Question: I updated my html+<URL> and now I get flickering when moving the cursor over the map areas. I created a fiddle with the problem.
<URL>
I read that I can either change the css and html or put in a z-value. I tried that but it's still flickering when moving the cursor over the map areas. If I move the cursor over the region text to the left it is not flickering. Can you please tell me what I can do about it? I didn't have this problem before I changed a lot of CSS.

'''
<div class="column_left">
<div class="box">
<ul>
<li>free.</li>
</ul>
</div>
<div id="regions">
<div class="region_links_one">
<ul class="regions_one">
<li><a id="region_8" class="region" href="http://www.koolbusiness.com/andhra_pradesh/">Andhra
Pradesh</a></li>
<li><a id="region_9" class="region" href="http://www.koolbusiness.com/arunachal_pradesh/">Arunachal
Pradesh</a></li>
<li><a id="region_10" class="region"
href="http://www.koolbusiness.com/assam/">Assam</a>
</li>
<li><a id="region_11" class="region"
href="http://www.koolbusiness.com/bihar/">Bihar</a>
</li>
<li><a id="region_12" class="region"
href="http://www.koolbusiness.com/chhattisgarh/">Chhattisgarh</a></li>
<li><a id="region_13" class="region"
href="http://www.koolbusiness.com/goa/">Goa</a></li>
<li><a id="region_14" class="region" href="http://www.koolbusiness.com/gujarat/">Gujarat</a>
</li>
<li><a id="region_15" class="region" href="http://www.koolbusiness.com/haryana/">Haryana</a>
</li>
<li><a id="region_16" class="region" href="http://www.koolbusiness.com/himachal_pradesh/">Himachal
Pradesh</a></li>
<li><a id="region_17" class="region" href="http://www.koolbusiness.com/jammu_kashmir/">Jammu
&amp;
Kashmir</a></li>
<li><a id="region_18" class="region" href="http://www.koolbusiness.com/jharkhand/">Jharkhand</a>
</li>
<li><a id="region_19" class="region" href="http://www.koolbusiness.com/karnataka/">Karnataka</a>
</li>
<li><a id="region_20" class="region" href="http://www.koolbusiness.com/kerala/">Kerala</a>
</li>
<li><a id="region_21" class="region" href="http://www.koolbusiness.com/madhya_pradesh/">Madhya
Pradesh</a></li>
</ul>
<ul class="regions_two">
<li><a id="region_22" class="region"
href="http://www.koolbusiness.com/maharashtra/">Maharashtra</a></li>
<li><a id="region_23" class="region" href="http://www.koolbusiness.com/manipur/">Manipur</a>
</li>
<li><a id="region_24" class="region" href="http://www.koolbusiness.com/meghalaya/">Meghalaya</a>
</li>
<li><a id="region_25" class="region" href="http://www.koolbusiness.com/mizoram/">Mizoram</a>
</li>
<li><a id="region_26" class="region" href="http://www.koolbusiness.com/nagaland/">Nagaland</a>
</li>
<li><a id="region_27" class="region" href="http://www.koolbusiness.com/orissa/">Orissa</a>
</li>
<li><a id="region_28" class="region" href="http://www.koolbusiness.com/punjab/">Punjab</a>
</li>
<li><a id="region_29" class="region" href="http://www.koolbusiness.com/rajasthan/">Rajasthan</a>
</li>
<li><a id="region_30" class="region" href="http://www.koolbusiness.com/sikkim/">Sikkim</a>
</li>
<li><a id="region_31" class="region" href="http://www.koolbusiness.com/tamil_nadu/">Tamil
Nadu</a></li>
<li><a id="region_32" class="region" href="http://www.koolbusiness.com/tripura/">Tripura</a>
</li>
<li><a id="region_34" class="region"
href="http://www.koolbusiness.com/uttaranchal/">Uttaranchal</a></li>
<li><a id="region_33" class="region" href="http://www.koolbusiness.com/uttar_pradesh/">Uttar
Pradesh</a></li>
<li><a id="region_35" class="region" href="http://www.koolbusiness.com/west_bengal/">West
Bengal</a></li>
</ul>
</div>
<div class="region_links_two">
<script async src="//pagead2.googlesyndication.com/pagead/js/adsbygoogle.js"></script>
<!-- v22 -->
<ins class="adsbygoogle"
style="display:inline-block;width:468px;height:15px"
data-ad-client="ca-pub-7211665888260307"
data-ad-slot="<PHONE>"></ins>
<script>
(adsbygoogle = window.adsbygoogle || []).push({});
</script>
<h2>Union territories</h2>
<ul class="regions_one">
<li><a class="region" href="http://www.koolbusiness.com/delhi/">Delhi</a></li>
<li><a class="region" href="http://www.koolbusiness.com/lakshadweep/">Lakshadweep</a></li>
<li><a class="region" href="http://www.koolbusiness.com/daman_diu/">Daman &amp; Diu</a>
</li>
<li><a class="region" href="http://www.koolbusiness.com/dadra_nagar_haveli/">Dadra &amp; Nagar
Haveli</a>
</li>
</ul>
<ul class="regions_two">
<li><a class="region" href="http://www.koolbusiness.com/chandigarh/">Chandigarh</a></li>
<li><a class="region" href="http://www.koolbusiness.com/pondicherry/">Pondicherry</a></li>
<li><a class="region" href="http://www.koolbusiness.com/andaman_nicobar_islands/">Andaman &amp;
Nicobar
Islands</a></li>
</ul>
</div>
</div>
</div>
<div id="mapcontainer">
<div class="sprite_index_in_in_map">
<img src="data:image/gif;base64,R0lGODlhAQABAIAAAOPr+AAAACH5BAEAAAAALAAAAAABAAEAAAICRAEAOw=="
id="area_highlight" alt="">
<img src="data:image/gif;base64,R0lGODlhAQABAIAAAOPr+AAAACH5BAEAAAAALAAAAAABAAEAAAICRAEAOw==" id="area_map"
usemap="#map_map_map" alt="">
</div>
<map name="map_map_map" id="map_map_map">
<area tabindex="-1" shape="poly" id="hoverregion_8"
coords="261,310,251,322,240,333,234,337,229,340,225,343,223,347,221,352,220,356,217,356,212,356,207,356,205,358,204,361,201,365,197,364,193,364,191,365,188,369,187,376,187,381,188,384,186,389,185,394,185,398,187,402,187,405,184,403,182,406,181,408,178,408,174,409,172,410,169,412,165,412,162,412,160,415,158,418,155,420,156,414,157,410,157,405,155,401,151,398,147,397,143,397,140,399,136,399,133,398,133,393,132,388,130,384,129,380,131,377,133,375,136,375,137,374,136,370,136,365,137,362,141,362,142,359,142,354,141,350,140,344,141,339,143,337,145,334,144,330,144,325,145,321,145,317,146,315,148,309,151,305,154,300,158,297,164,297,169,298,172,299,178,300,182,299,184,299,183,305,184,310,184,313,188,315,192,317,196,321,199,324,201,327,204,330,206,331,211,330,215,328,219,327,223,327,223,322,225,318,229,318,232,320,234,322,232,316,235,314,239,313,240,310,243,307,245,310,248,312,252,313,254,313,256,310,258,308,262,308,263,308"
href="http://www.koolbusiness.com/andhra_pradesh/6" alt="Andhra Pradesh">
...
<area tabindex="-1" shape="poly" id="hoverregion_35"
coords="321,165,319,166,317,166,315,168,312,168,308,167,308,169,310,173,311,175,312,177,311,179,309,180,311,181,309,185,306,187,305,189,306,192,308,194,308,196,306,199,305,201,306,203,308,204,309,206,310,208,309,211,306,216,304,219,298,221,293,223,292,226,290,229,288,232,284,230,280,231,278,234,279,236,281,239,286,240,290,243,294,247,295,250,295,252,294,254,294,255,301,261,306,264,308,262,311,258,315,256,317,258,318,258,322,256,324,254,328,253,329,253,328,248,326,243,326,240,326,235,327,234,323,232,322,230,321,226,323,222,324,219,323,216,320,215,317,215,313,214,312,212,312,210,312,208,314,205,317,204,319,203,323,201,323,201,323,198,322,196,318,195,313,193,311,191,311,189,313,187,315,183,316,180,318,179,321,181,324,183,327,185,331,186,334,185,336,183,336,182,337,174,333,174,330,173,329,173,326,173,323,172,321,171,321,169,321,167,322,165"
href="http://www.koolbusiness.com/west_bengal/" alt="West Bengal">
<area tabindex="-1" shape="poly" id="hoverregion_36"
coords="312,60, 312,110, 410, 110, 410, 60"
href="http://www.koolbusiness.com/ai" alt="Post Ad">
</map>
<script type="text/javascript">$(document).ready(function () {
$("#regions a").add("area").mouseover(function () {
var id = this.id.substring(this.id.indexOf("_") + 1);
var regionmap = $("#hoverregion_" + id);
if (regionmap && regionmap.length > 0) {
$("#area_highlight").removeClass().addClass("sprite_index_in_in_hover_region" + id);
$("#region_" + id).css("text-decoration", "underline");
}
});
$("#regions a").add("area").mouseout(function () {
var id = this.id.substring(this.id.indexOf("_") + 1);
var regionmap = $("#hoverregion_" + id);
if (regionmap && regionmap.length > 0) {
$("#area_highlight").removeClass();
$("#region_" + id).css("text-decoration", "none");
}
});
});</script>
</div>
html, body, div, span, applet, object, iframe, h1, h2, h3, h4, h5, h6, p, blockquote, pre, a, abbr, acronym, address, big, cite, code, del, dfn, em, img, ins, kbd, q, s, samp, small, strike, strong, sub, sup, tt, var, b, u, i, center, dl, dt, dd, ol, ul, li, fieldset, form, label, legend, table, caption, tbody, tfoot, thead, tr, th, td, article, aside, canvas, details, embed, figure, figcaption, footer, header, hgroup, menu, nav, output, ruby, section, summary, time, mark, audio, video {
margin: 0px;
padding: 0px;
border: 0px;
font-size: 15px;
font: inherit;
z-index:6;
vertical-align: baseline;
}
article, aside, details, figcaption, figure, footer, header, hgroup, menu, nav, section {
display: block;
}
body {
line-height: 1;
}
ol, ul {
list-style: none;
}
blockquote::before, blockquote::after, q::before, q::after {
content: none;
}
a:hover .sprite_common_pagi_left_right, a:hover.sprite_common_pagi_left_right {
width: 9px;
height: 26px;
}
a:hover .sprite_common_pagi_right_left, a:hover.sprite_common_pagi_right_left {
width: 9px;
height: 26px;
}
a:hover .sprite_common_pagi_left_left, a:hover.sprite_common_pagi_left_left {
width: 9px;
height: 26px;
}
a:hover .sprite_common_pagi_right_right, a:hover.sprite_common_pagi_right_right {
width: 9px;
height: 26px;
}
a:hover .sprite_common_topbar_settings, a:hover.sprite_common_topbar_settings {
width: 35px;
height: 24px;
}
#wrapper {
position: relative;
display: block;
width: 948px;
margin: 16px auto;
text-align: left;
}
.js .topbar-dropdown a:hover {
text-decoration: underline;
color: rgb(0, 0, 0);
}
.js .topbar-dropdown a, .js .topbar-dropdown a:visited, .js .topbar-dropdown a:hover {
color: rgb(51, 51, 51);
}
html {
height: 100%;
overflow-y: scroll;
}
a {
cursor: pointer;
font-weight: bold;
text-decoration: none;
}
a:hover, a span:hover {
text-decoration: underline;
}
a:link {
color: rgb(51, 102, 153);
}
a:visited {
color: rgb(153, 51, 102);
}
.columns {
overflow: hidden;
display: block;
height: 1%;
}
.columns .widecolumn {
width: 730px;
float: left;
}
.columns aside {
width: 202px;
float: left;
margin-left: 16px;
}
.spritetext {
display: block;
overflow: hidden;
text-indent: -99999px;
}
.nohistory a, a.nohistory, a .nohistory {
color: rgb(51, 102, 153);
}
ul.bullets li::before {
position: absolute;
top: 5px;
left: 0px;
display: inline-block;
width: 6px;
height: 6px;
margin: 0px 0px 0px -16px;
background-color: rgb(204, 0, 0);
content: '';
background-position: initial initial;
background-repeat: initial initial;
}
header {
border-bottom-width: 3px;
border-bottom-style: solid;
border-bottom-color: rgb(242, 102, 59);
}
footer {
border-top-width: 3px;
border-top-style: solid;
border-top-color: rgb(242, 102, 59);
}
.main {
overflow: hidden;
display: block;
}
.column_left {
width: 420px;
}
.box {
display: block;
overflow: hidden;
background-color: rgb(255, 255, 255);
width: 320px;
padding: 16px;
margin: 2px 2px 8px;
background-position: initial initial;
background-repeat: initial initial;
}
.box h2 {
font-size: 16px;
margin-bottom: 8px;
margin-top: 0px;
}
.box ul {
padding-left: 16px;
margin: 0px;
}
.box li {
margin-bottom: 4px;
}
#regions {
float: left;
display: block;
overflow: hidden;
width: 400px;
margin-left: 4px;
}
#regions .regions_one, #regions .regions_two {
float: left;
width: 200px;
}
#regions h2 {
display: block;
clear: both;
padding: 12px 0px 4px;
margin: 0px;
font-size: 14px;
}
#regions ul {
list-style-type: none;
margin: 0px;
padding: 0px;
}
#regions ul li {
display: block;
clear: both;
overflow: hidden;
margin-bottom: 0px;
}
#regions a {
line-height: 20px;
font-size: 13px;
display: block;
float: left;
}
#mapcontainer {
position: relative;
float: left;
display: block;
overflow: hidden;
z-index:2;
}
#area_map {
width: 450px;
height: 499px;
}
#map_map img {
float: left;
margin: 16px 0px 0px 32px;
}
.google_plus {
position: absolute;
right: 160px;
top: 595px;
}
.sprite_index_in2_in_map {
float: left;
width: 450px;
height: 499px;
background: url("/img/koolindex_in.png?3b31f98c531cac850b1c866f36c9fc3bbdbfbd26") no-repeat -2px -2px;
}
'''
...
'''
.sprite_index_in_in_hover_region13 {
width: 14px;
height: 19px;
background: url("/img/koolindex_in.png?3b31f98c531cac850b1c866f36c9fc3bbdbfbd26") no-repeat -856px -164px;
}
.sprite_index_in_in_hover_region24 {
width: 48px;
height: 19px;
background: url("/img/koolindex_in.png?3b31f98c531cac850b1c866f36c9fc3bbdbfbd26") no-repeat -885px -193px;
}
.sprite_123plate_c_tl {
width: 8px;
height: 10px;
background: url("/img/koolindex_in.png?3b31f98c531cac850b1c866f36c9fc3bbdbfbd26") no-repeat -456px -489px;
}
.sprite_123plate_c_tr {
width: 8px;
height: 10px;
background: url("/img/koolindex_in.png?3b31f98c531cac850b1c866f36c9fc3bbdbfbd26") no-repeat -856px -187px;
}
.sprite_123plate_c_bl {
width: 8px;
height: 10px;
background: url("/img/koolindex_in.png?3b31f98c531cac850b1c866f36c9fc3bbdbfbd26") no-repeat -856px -201px;
}
.sprite_123plate_c_br {
width: 8px;
height: 10px;
background: url("/img/koolindex_in.png?3b31f98c531cac850b1c866f36c9fc3bbdbfbd26") no-repeat -856px -215px;
}
.sprite_x_repeat_howtobox_top_xr {
background: url("/img/x_repeat_in.png?74db94879a19673b25ac5e0b63625bc0e07fb844") repeat-x 0px 0px;
}
.sprite_x_repeat_bar_xr {
background: url("/img/x_repeat_in.png?74db94879a19673b25ac5e0b63625bc0e07fb844") repeat-x 0px -10px;
}
.sprite_x_repeat_in_in_insert_ad_xr {
background: url("/img/x_repeat_in.png?74db94879a19673b25ac5e0b63625bc0e07fb844") repeat-x 0px -10px;
}
.sprite_x_repeat_progress_xr {
background: url("/img/x_repeat_in.png?74db94879a19673b25ac5e0b63625bc0e07fb844") repeat-x 0px -62px;
}
.sprite_x_repeat_howtobox_bottom_xr {
background: url("/img/x_repeat_in.png?74db94879a19673b25ac5e0b63625bc0e07fb844") repeat-x 0px -62px;
}
#regions {
float: left;
display: block;
overflow: hidden;
width: 400px;
margin-left: 4px;
}
#regions .regions_one, #regions .regions_two {
float: left;
width: 200px;
}
#regions h2 {
display: block;
clear: both;
padding: 12px 0 4px 0;
margin: 0;
font-size: 14px;
}
#regions ul {
list-style-type: none;
margin: 0px;
padding: 0px;
}
#regions ul li {
display: block;
clear: both;
overflow: hidden;
margin-bottom: 0px;
}
#regions a {
line-height: 20px;
font-size: 13px;
display: block;
float: left;
}
.sprite_index_in_in_hover_post {
margin-left: 129px;
margin-top: 293px;
}
.sprite_index_in_in_hover_region8 {
margin-left: 129px;
margin-top: 293px;
}
.sprite_index_in_in_hover_region9 {
margin-left: 361px;
margin-top: 121px;
}
...
.sprite_index_in_in_hover_region29 {
margin-left: 23px;
margin-top: 118px;
}
.sprite_index_in_in_hover_region32 {
margin-left: 360px;
margin-top: 211px;
}
.sprite_index_in_in_hover_region33 {
margin-left: 142px;
margin-top: 115px;
}
.sprite_index_in_in_hover_region34 {
margin-left: 147px;
margin-top: 95px;
}
.sprite_index_in_in_hover_region35 {
margin-left: 277px;
margin-top: 166px;
}
article, aside, details, figcaption, figure, footer, header, hgroup, menu, nav, section {
display: block;
}
body {
line-height: 1;
}
ol, ul {
list-style: none;
}
blockquote:before, blockquote:after, q:before, q:after {
content: '';
content: none;
}
.sprite_index_in_in_map {
z-index:3;
width: 450px;
height: 499px;
clear: both;
position: static;
background: url(/img/koolindex_in.png?3b31f98c531cac850b1c866f36c9fc3bbdbfbd26) no-repeat -2px -2px;
}
.sprite_index_in_in2_map {
float: left;
width: 450px;
height: 499px;
background: url(/img/koolindex_in.png?3b31f98c531cac850b1c866f36c9fc3bbdbfbd26) no-repeat -2px -2px;
}
.sprite_index_in_in_en_logo {
width: 1024px;
height: 138px;
background: url(/img/koolindex_in.png?3b31f98c531cac850b1c866f36c9fc3bbdbfbd26) no-repeat -1010px -27px;
}
#wrapper {
position: relative;
display: block;
width: 948px;
margin: 16px auto;
text-align: left;
}
header {
display: block;
height: 141px;
position: relative;
padding-bottom: 16px;
margin-bottom: 16px;
}
header h1 {
margin: 0;
}
.js .ie6 .topbar-dropdown {
width: 160px;
}
.js .topbar-dropdown {
position: absolute;
top: 40px;
right: 0;
z-index: 1000;
margin: 2px 0 0;
list-style: none;
background: #FFF;
border-radius: 6px;
-moz-border-radius: 6px;
-webkit-border-radius: 6px;
-o-border-radius: 6px;
-ms-border-radius: 6px;
-khtml-border-radius: 6px;
}
.js .topbar-dropdown li {
margin: 0;
}
.js .topbar-dropdown a {
display: block;
overflow: hidden;
padding: 9px 17px;
line-height: 20px;
color: #333;
text-align: center;
white-space: nowrap;
height: 20px;
float: none;
text-shadow: none;
border: none;
}
.js .topbar-dropdown a:hover {
text-decoration: underline;
color: #000;
}
.js .topbar-dropdown a span, .js .topbar-dropdown a i {
float: left;
}
.js .topbar-dropdown .topbar-dropdown i {
margin: 10px 10px 0 0;
}
.js .topbar-dropdown .topbar-settings {
border-right: none;
}
.js .topbar-dropdown .sprite_common_topbar_dropdown-settings, .js .topbar-dropdown .sprite_common_topbar_dropdown-logout {
margin: 3px 6px 0 0;
}
.js .topbar-dropdown .topbar-logout {
padding-right: 30px;
border-left: none;
}
.js .sprite_common_topbar_dropdown-arrow {
float: right;
margin: 7px 0 0 6px;
}
.js .sprite_common_topbar_logged-in, .js .sprite_common_topbar_log-in, .js .sprite_common_topbar_settings, .js .sprite_common_topbar_settings_active {
float: right;
margin: 6px 6px 0 0;
}
.js .sprite_common_topbar_logged-in {
margin: 6px 6px 0 0;
}
.js .topbar-float_left {
float: left;
}
.js .topbar-dropdown a, .js .topbar-dropdown a:visited, .js .topbar-dropdown a:hover {
color: #333;
}
.js .topbar-dropdown-button {
width: 41px;
}
html {
height: 100%;
overflow-y: scroll;
}
@font-face {
font-family: "myfont";
src: url("/_/css/ITCAvantGardePro-Bk.woff") format('woff');
}
body {
background: #FFFFFF;
font-family: 'myfont', sans-serif;
font-size: 15px;
line-height: 16px;
color: #000;
height: 100%;
text-align: center;
}
a {
cursor: hand;
cursor: pointer;
font-weight: 700;
text-decoration: none;
}
a:hover, a span:hover {
text-decoration: underline;
}
a:link {
color: #000000;
}
a:visited {
color: #936;
}
strong {
font-weight: 700;
}
p {
margin: 12px 0;
}
p.first {
margin-top: 0;
}
p.last {
margin-bottom: 0;
}
ul, ol {
margin: 12px 0;
padding-left: 32px;
}
ul {
list-style-type: disc;
}
li {
margin-bottom: 8px;
}
h1, h2, h3, h4, h5, h6 {
font-weight: 700;
margin: 4px 0;
}
h1 {
font-size: 183.300003%;
line-height: 30px;
}
h2 {
font-size: 150%;
line-height: 22px;
}
i {
display: block;
float: left;
overflow: hidden;
font-style: normal;
}
input[type=number]::-webkit-inner-spin-button, input[type=number]::-webkit-outer-spin-button {
-webkit-appearance: none;
margin: 0;
}
.button:hover {
background-color: #f4f4f4;
background-repeat: repeat-x;
background-image: 0 to(#f4f4f4));
background-image: 0;
background-image: 0;
background-image: 0 color-stop(100%, #f4f4f4));
background-image: 0;
background-image: 0;
background-image: linear-gradient(top, #e5e5e5, #f4f4f4);
text-decoration: none;
}
.button:active {
background: #e0e0e0;
}
input[type=button]:active, input[type=submit]:active, button:active {
background: #e0e0e0;
}
label.small {
width: 90px;
}
label.large {
width: 170px;
}
label.radio {
margin-left: 2px;
display: inline-block;
}
.columns {
overflow: hidden;
display: block;
height: 1%;
}
.columns .widecolumn {
width: 730px;
float: left;
}
.columns aside {
width: 202px;
float: left;
margin-left: 16px;
}
.visible {
display: block !important;
}
.hidden {
display: none !important;
}
ul.bullets li:before {
position: absolute;
top: 5px;
left: 0;
display: inline-block;
width: 6px;
height: 6px;
margin: 0 0 0 -16px;
background: #c00;
content: "";
}
.topbar-inner a {
}
header {
border-bottom: 3px solid #000000;
}
.main {
overflow: hidden;
display: block;
}
.column_left {
float: left;
}
.box {
display: block;
overflow: hidden;
background: #ffc801;
padding: 10px;
margin: 8px 0px 8px;
font-weight: 300;
}
.box h2 {
font-size: 16px;
margin-bottom: 8px;
margin-top: 0;
}
.box ul {
padding-left: 16px;
margin: 0;
}
.box li {
margin-bottom: 16px;
}
#regions {
float: left;
z-index:5;
display: block;
overflow: hidden;
width: 400px;
font-size: 19px;
margin-left: 4px;
font-weight: 500; /* medium */
}
#regions .regions_one, #regions .regions_two {
float: left;
width: 200px;
}
#regions h2 {
display: block;
clear: both;
padding: 12px 0 4px;
margin: 0;
font-size: 14px;
}
#regions ul {
list-style-type: none;
margin: 0;
padding: 0;
}
#regions ul li {
display: block;
clear: both;
overflow: hidden;
margin-bottom: 0;
}
#regions a {
line-height: 20px;
font-size: 18px;
display: block;
float: left;
font-weight: 500; /* medium */
}
#mapcontainer {
margin: 16px 0 0 32px;
position: relative;
}
#area_map {
width: 450px;
height: 499px;
}
#map_map img #map_map_map .map_map_map{
float: left;
margin: 16px 0px 0px 32px;
z-index:91;
}
'''
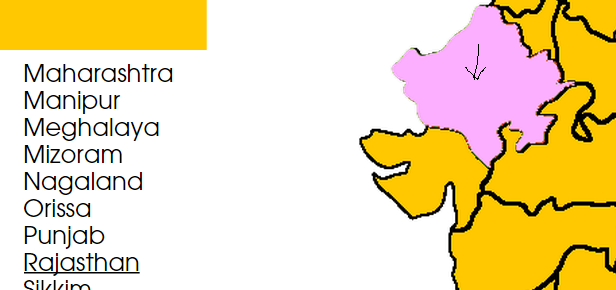
Answer: This code is wrong, it removes and adds classes on each pointer move:
'''
$("#area_highlight").removeClass().addClass("sprite_index_in_in_hover_region" + id);
'''
---
This was the key: the div containing the images was constantly growing/shrinking based on its child elements. When I moved the "hover recognition" image out of it (so it's always there, responding to hovers) and set the div's pointer-event to none and position to absolute, it started to look good:
'''
<div class="sprite_index_in_in_map" style="pointer-events: none; position: absolute;">
<img src="data:image/gif;base64,R0lGODlhAQABAIAAAOPr+AAAACH5BAEAAAAALAAAAAABAAEAAAICRAEAOw==" id="area_highlight" alt="">
</div>
'''
See it in action here: <URL>